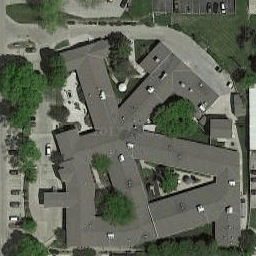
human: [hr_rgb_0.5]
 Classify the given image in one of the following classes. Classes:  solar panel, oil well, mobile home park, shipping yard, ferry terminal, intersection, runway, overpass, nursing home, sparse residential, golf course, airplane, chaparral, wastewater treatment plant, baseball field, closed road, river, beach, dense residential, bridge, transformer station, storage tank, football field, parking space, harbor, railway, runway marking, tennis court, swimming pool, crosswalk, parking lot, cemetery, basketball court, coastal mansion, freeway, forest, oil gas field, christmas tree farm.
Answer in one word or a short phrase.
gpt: nursing home